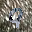
Label: 9